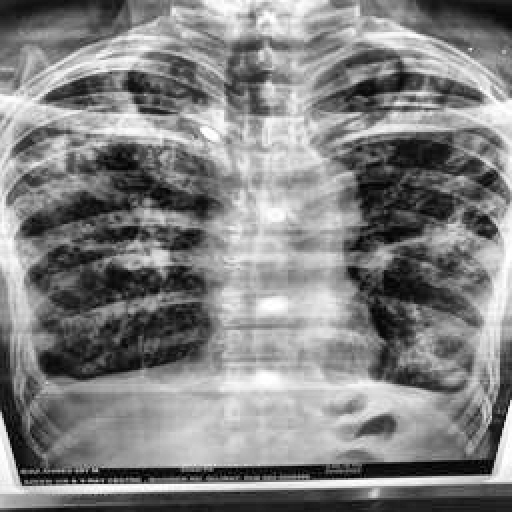
Finding: TUBERCULOSIS